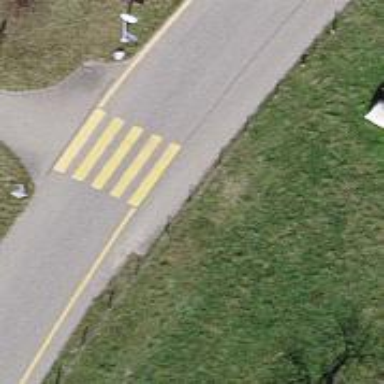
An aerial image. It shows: Uncontrolled road crossing.